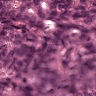
Metastatic tissue present: yes